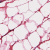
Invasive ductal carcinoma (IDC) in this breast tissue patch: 0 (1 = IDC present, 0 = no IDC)